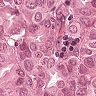
Metastatic tissue present: yes